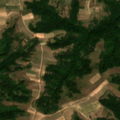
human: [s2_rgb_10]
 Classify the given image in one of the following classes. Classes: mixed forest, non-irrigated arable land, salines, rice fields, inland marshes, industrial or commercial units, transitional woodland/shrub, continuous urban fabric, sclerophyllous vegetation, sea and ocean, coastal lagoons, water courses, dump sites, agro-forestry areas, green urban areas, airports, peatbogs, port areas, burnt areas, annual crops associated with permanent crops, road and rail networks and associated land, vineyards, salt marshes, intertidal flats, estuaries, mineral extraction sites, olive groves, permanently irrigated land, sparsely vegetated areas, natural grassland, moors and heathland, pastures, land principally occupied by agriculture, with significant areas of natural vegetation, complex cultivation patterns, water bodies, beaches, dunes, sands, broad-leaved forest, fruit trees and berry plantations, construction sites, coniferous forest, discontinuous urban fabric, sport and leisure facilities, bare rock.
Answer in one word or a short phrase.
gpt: complex cultivation patterns, land principally occupied by agriculture, with significant areas of natural vegetation, broad-leaved forest